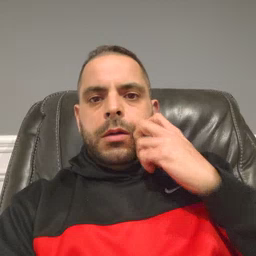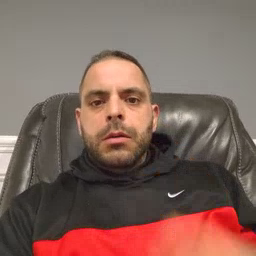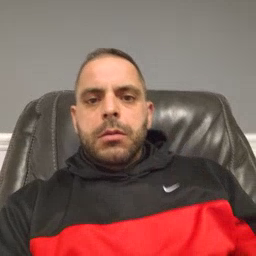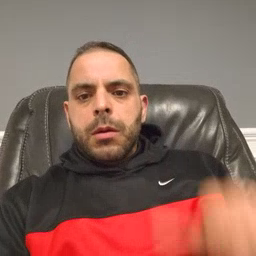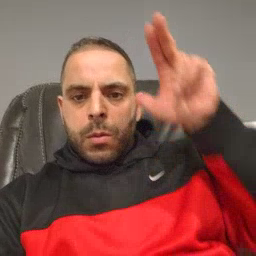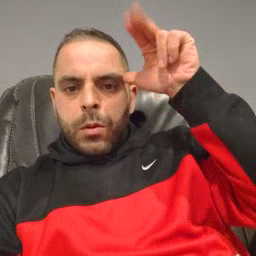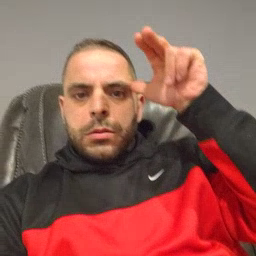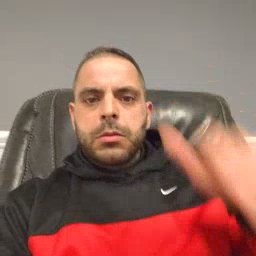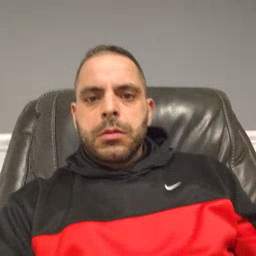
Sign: horse